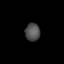
Tissue: lung
Cell type: Epithelial cells
Senescence score: 0.2149
Nuclear area (px): 258
Mean DAPI intensity: 79.601